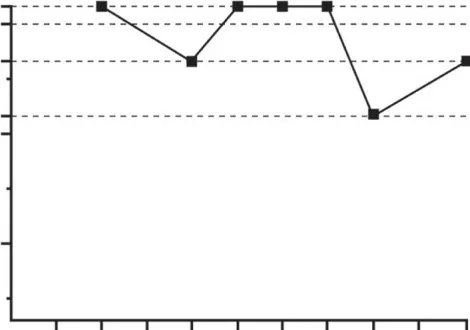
Neutralizing titer (MNT90). In parentheses, number of days elapsed since the second negative molecular nasopharyngeal swab.
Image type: chart (chart)